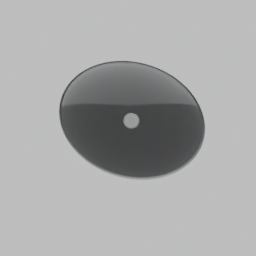
Label: appliances